Question: I create HTML documents from a rst-formated text, with the help of <URL>, something like that :

I'd like to produce HTML displaying furiganas thanks to <URL>.
I can't figure out how to get this result. I tried to:
- <URL>
Any idea to help me ?
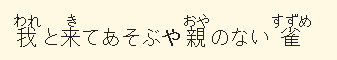
Answer: As long as I know, there's no simple way to get the expected result.
<URL>. Yes, it's a quick-and-dirty trick :(